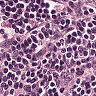
Metastatic tissue present: no